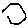
Label: hexagon